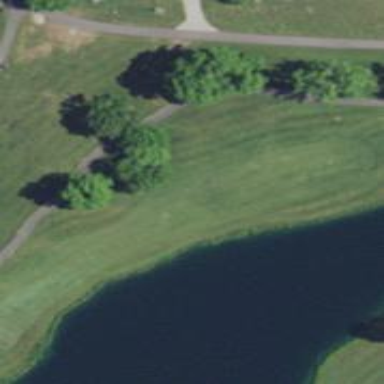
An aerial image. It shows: View of golf hole.